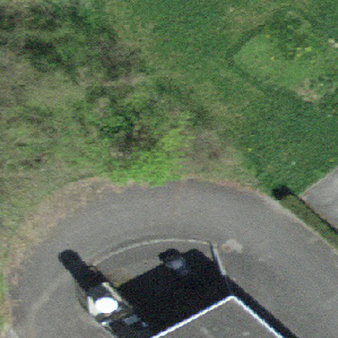
Label: other